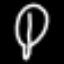
Label: leaf